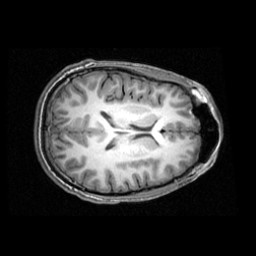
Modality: T1w
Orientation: axial
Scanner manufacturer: ge
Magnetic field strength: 3 T
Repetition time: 0.009036 s
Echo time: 0.00184 s